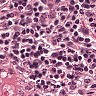
Metastatic tissue present: no